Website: macys
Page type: payment
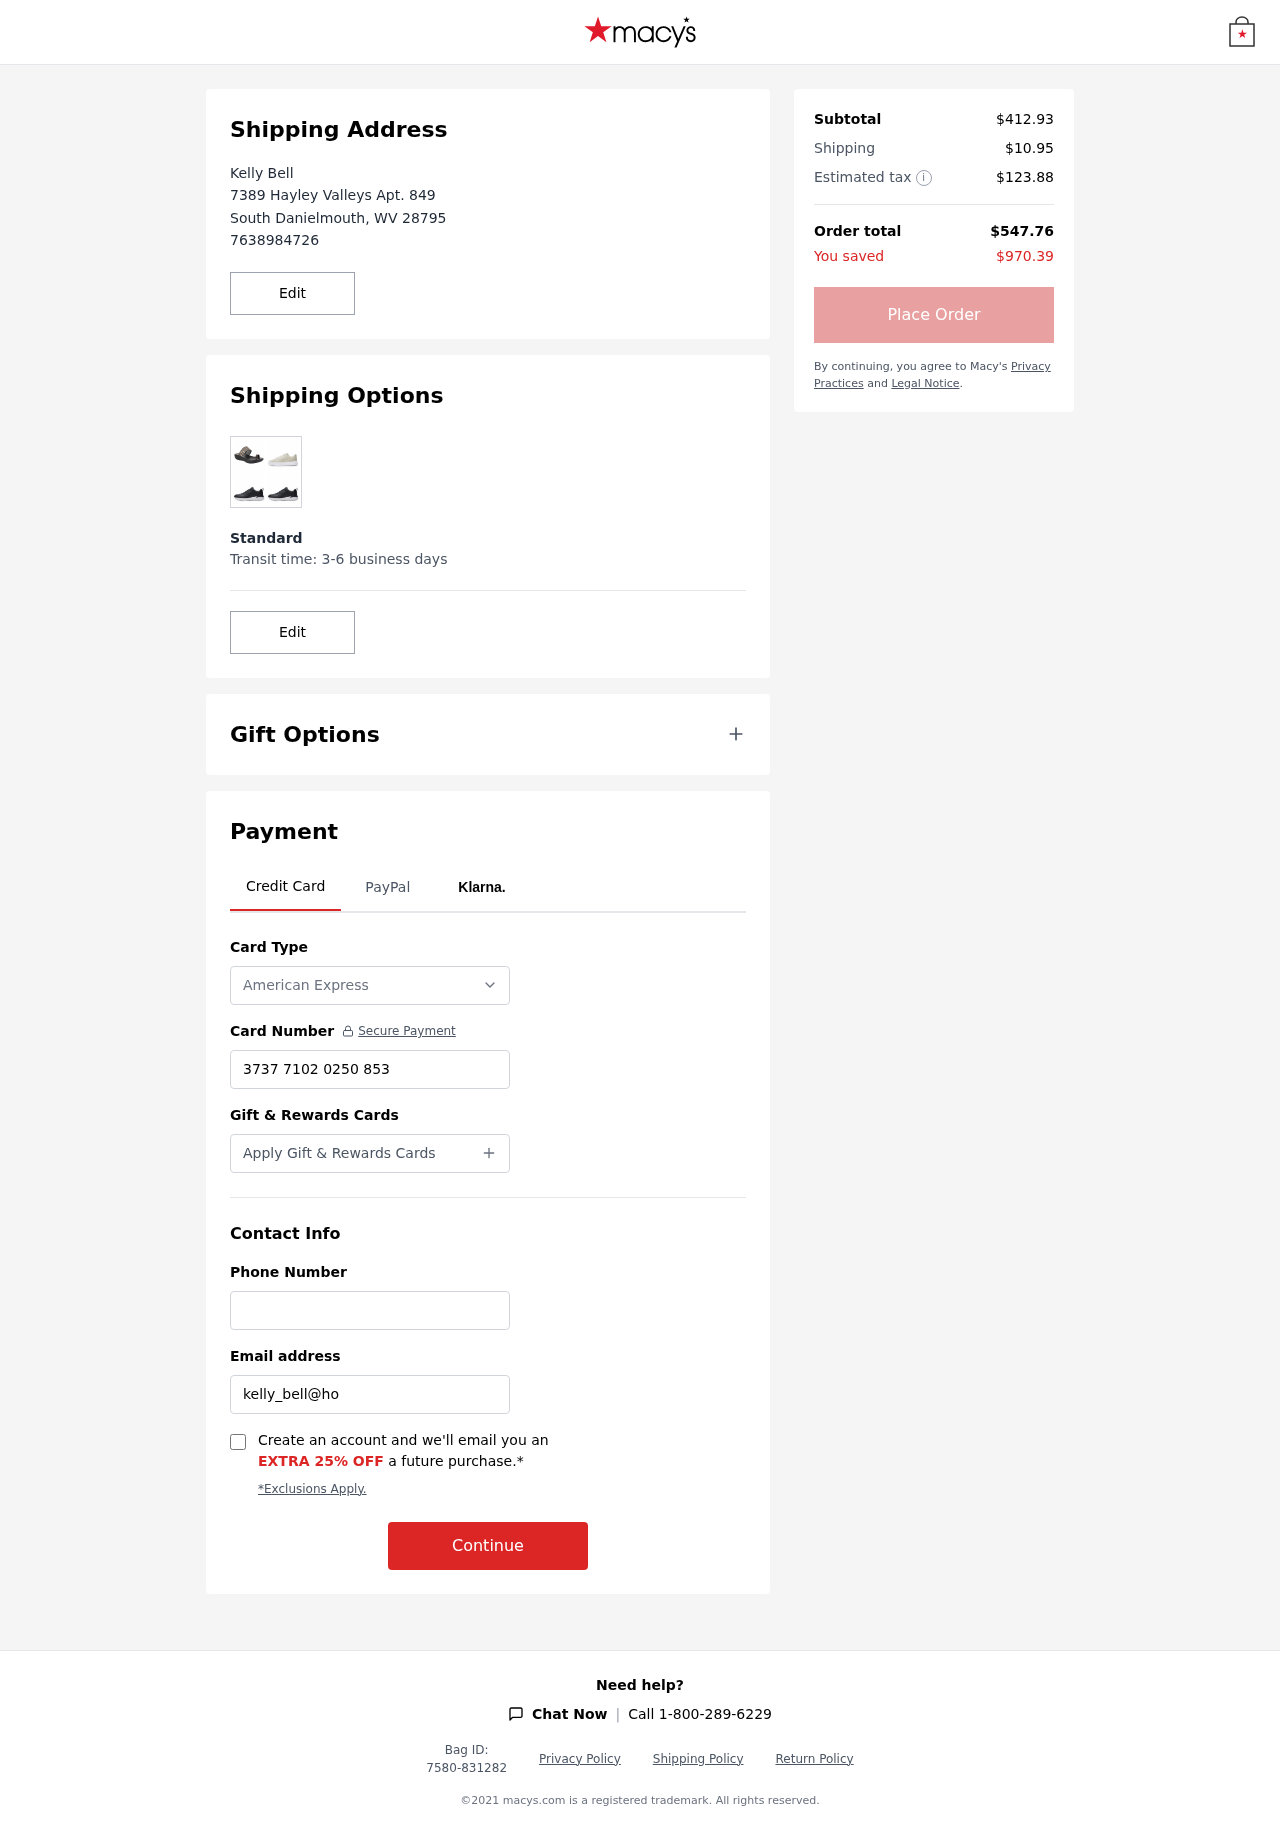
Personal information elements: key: PII_CARD_NUMBER
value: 3737 7102 0250 853
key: PII_CARD_TYPE
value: American Express
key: PII_CITY
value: South Danielmouth
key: PII_EMAIL
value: kelly_bell@hotmail.com
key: PII_FULLNAME
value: Kelly Bell
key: PII_PHONE
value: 7638984726
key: PII_POSTCODE
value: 28795
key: PII_STATE_ABBR
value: WV
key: PII_STREET
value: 7389 Hayley Valleys Apt. 849
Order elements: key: ORDER_SUBTOTAL
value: $412.93
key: ORDER_SHIPPING_COST
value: $10.95
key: ORDER_TAX
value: $123.88
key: ORDER_TOTAL
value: $547.76
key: ORDER_SAVINGS
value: $970.39